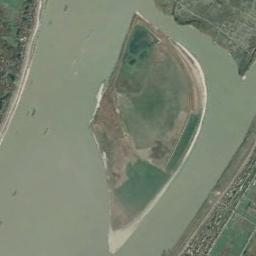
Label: island